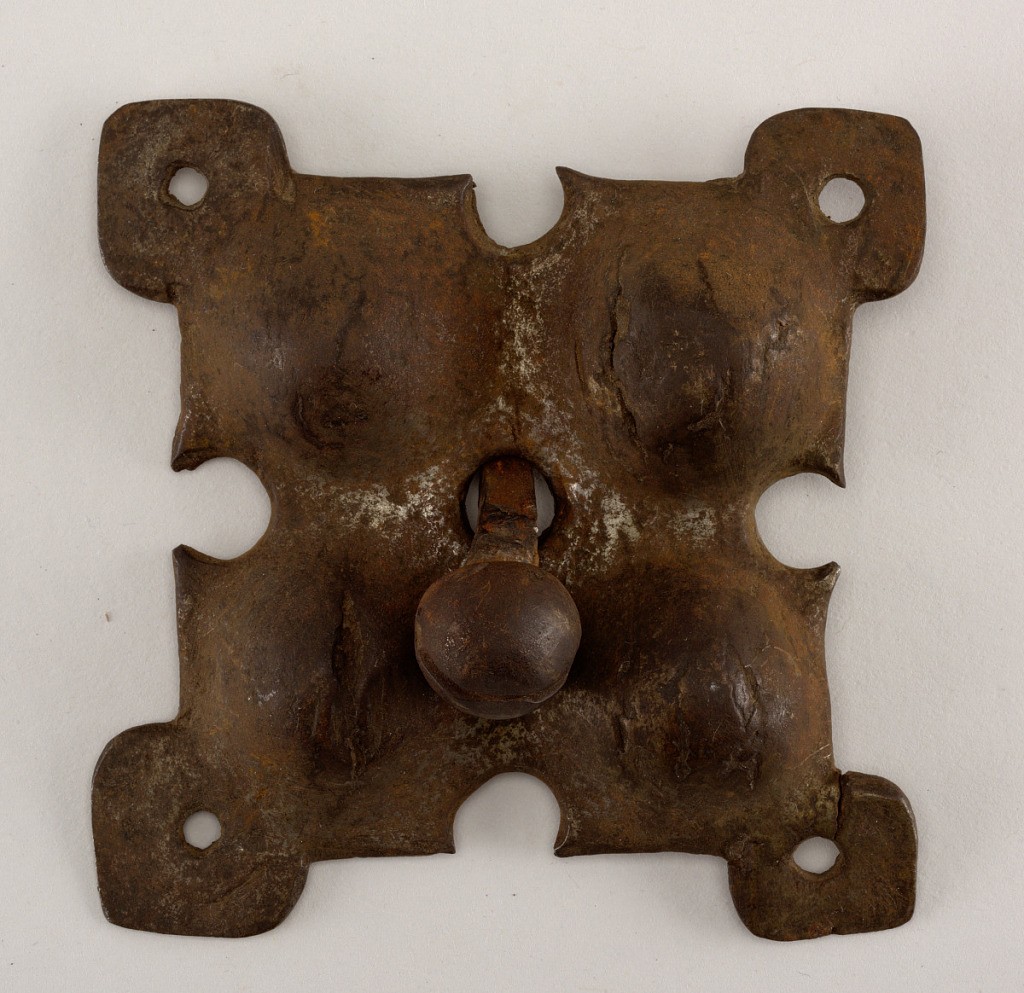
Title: Decorative door boss and nail
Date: ca. 1550–1700
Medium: Steel-plated wrought iron
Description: Square type, pierced and embossed with wrought lines. Quadrant design, the terminal spade-shaped elements in each quadrant pierced for secondary nails. Nails with round heads on square shank.